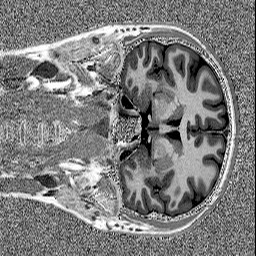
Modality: MP2RAGE
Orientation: coronal
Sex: male